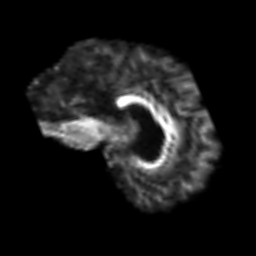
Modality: FA
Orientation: sagittal
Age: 56
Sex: male
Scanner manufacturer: siemens
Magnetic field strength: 3 T
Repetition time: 3.2 s
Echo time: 0.081 s